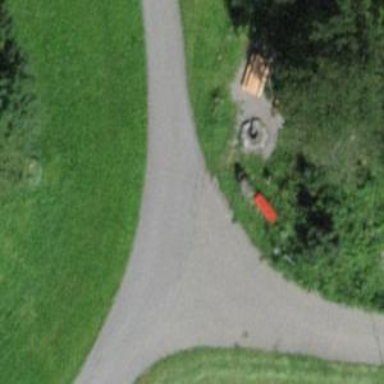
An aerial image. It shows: BBQ amenity.